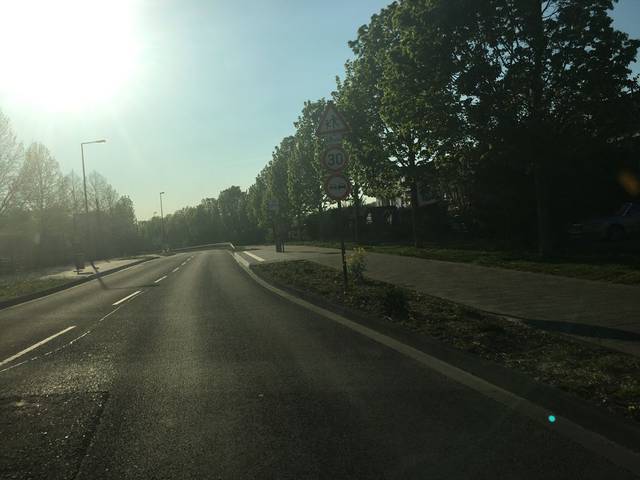
Region: Germany
Coordinates: 51.04, 6.884